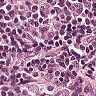
Metastatic tissue present: no